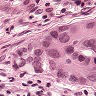
Metastatic tissue present: yes